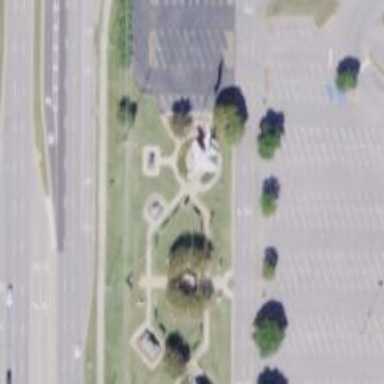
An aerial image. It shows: Memorial site with historic significance.